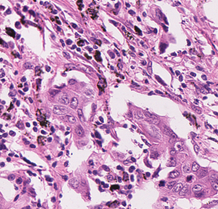
Tumor epithelial tissue: yes
Tumor-associated stroma tissue: yes
Normal tissue: no